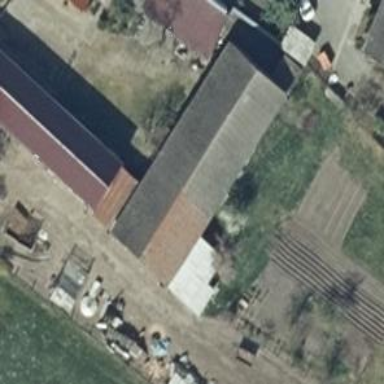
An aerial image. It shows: Light gray flat-roofed farm auxiliary building.